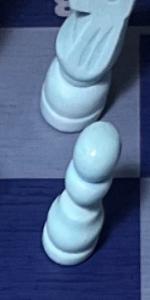
Label: Pawn_White